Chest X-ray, PA view. Patient: 34 years old, sex M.
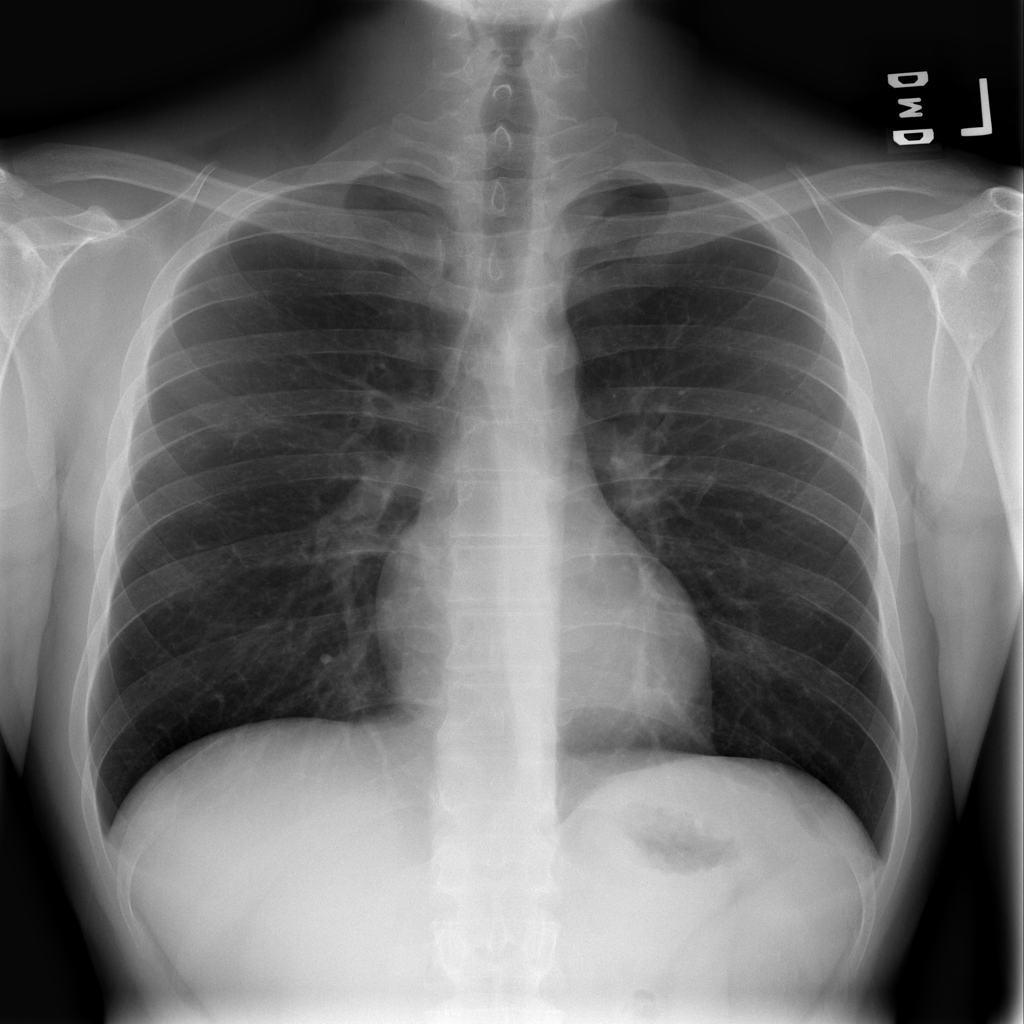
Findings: No Finding